Question: I'm using Android's VideoView to play an embedded video in my app. It works fine on my device but I keep getting a "Can't play this video" message and a black screen in the Xamarin Android Player.

The corresponding error log looks like this:
'''
Unable to play video
[MediaPlayer] Error (1,-38)
[VideoView] Error: 1,-38
'''
I found a few posts regarding this error but none of them helped me solving this issue and I'm not able to find a proper description for this status code.
My C# code looks like this:
'''
videoView = new VideoView (Context);
base.SetNativeControl (videoView);
videoView.SetOnErrorListener (new ErrorListener ());
string fileName = e.NewElement.FileSource;
fileName = fileName.ToLower ().Substring (0, fileName.LastIndexOf ("."));
int resourceID = Context.Resources.GetIdentifier (fileName, "raw", Context.PackageName);
var fullPath = String.Format ("android.resource://{0}/{1}", Context.PackageName, resourceID);
videoView.SetVideoPath (fullPath);
videoView.RequestFocus ();
videoView.Start ();
'''
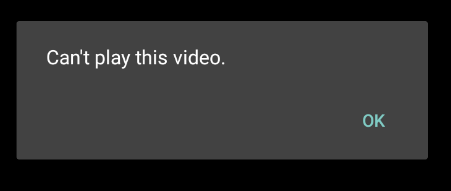
Answer: Seems to be an issue with the type of encoding that the emulator supports, if you install ffmpeg, if your on a mac by running these commands:
'''
ruby -e "$(curl -fsSL https://raw.githubusercontent.com/Homebrew/install/master/install)"
brew install ffmpeg
'''
then process your video file with:
'''
ffmpeg -i big_buck_bunny_720p_1mb.mp4 -c:v libx264 -profile:v baseline -c:a aac -strict -2 -b:a 128k output.mp4
'''
and try to play the output it wont show that error but it will be a blank video (just a black screen). So I think the issue is just getting the right encoding, have tried some different encodings but all seems to just show a black screen.
Will do some more digging but for the time being it seems to be just the emulator does not support your encoding.
Ok so I got the videoplay working, I processed the video with:
'''
ffmpeg -i SampleVideo_1080x720_1mb.mp4 -codec:v libx264 -profile:v baseline -preset slow -b:v 250k -maxrate 250k -bufsize 500k -vf scale=-1:360 -threads 0 -codec:a aac -strict -2 -b:a 96k output.mp4
'''
Check this <URL> for the ffmpeg parameters.
I setup my 'VideoView' like so:
'''
public class Activity1 : Activity
{
VideoView videoView;
protected override void OnCreate (Bundle bundle)
{
base.OnCreate (bundle);
// Set our view from the "main" layout resource
SetContentView (Resource.Layout.Main);
videoView = FindViewById<VideoView> (Resource.Id.SampleVideoView);
videoView.SetMediaController(new MediaController(this));
videoView.SetVideoPath ($"android.resource://{PackageName}/{Resource.Raw.output}");
videoView.RequestFocus ();
videoView.Start ();
}
}
'''
This seems to work on the Xamarin Android Player but only for API versions 16(JellyBean) and 19(Kitkat). 21 (lollipop) just doesn't load the video.
Then I downloaded the <URL>. looks like something is wrong with the emulators for 21, I did all my testing on nexus 4 emulators. So if you want tot est video playback I would try to avoid emulators with API 21.